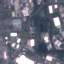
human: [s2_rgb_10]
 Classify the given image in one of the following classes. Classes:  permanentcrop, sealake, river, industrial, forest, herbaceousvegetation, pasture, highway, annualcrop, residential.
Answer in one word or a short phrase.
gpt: Industrial